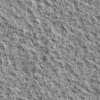
Label: not_dusty